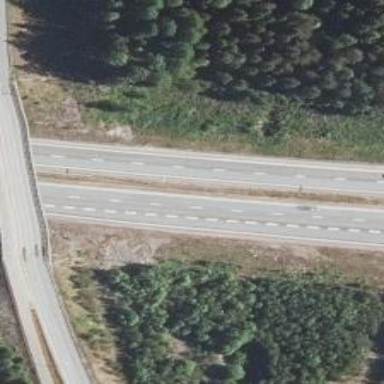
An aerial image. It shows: Asphalt motorway.